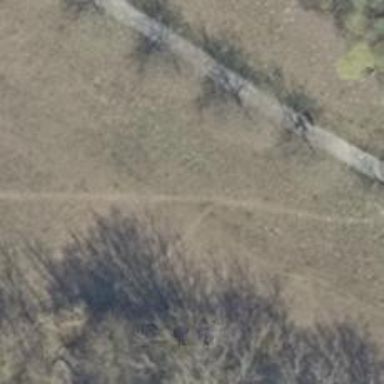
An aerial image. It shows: Path on the ground.